Question: I want to know If there is a way to create a EditText like the stackoverflow EditText in Android:

1. How is this called? so I can search it on google
2. Is there any library out there already?
3. If there isn't, where should I start with making one myself?
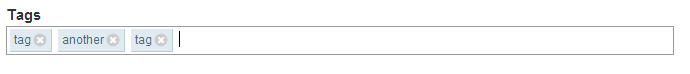
Answer: I found it by searching "android tag editor textview" and I came along this: <URL>
So